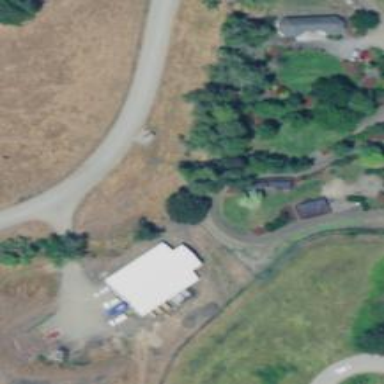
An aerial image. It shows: Miniature railway.